Question: My data is as follows:
'''
{
"_id": "33d4d945613344f13a3ee929337b1ca8",
"_rev": "1-427c691a5c5f504c6b1d885b6b9ff4bc",
"release": {
"genres": {
"genre": "Electronic"
},
"identifiers": {
"identifier": [
{
"description": "Text",
"value": "5 0<PHONE>",
"type": "Barcode"
},
{
"description": "String",
"value": 5021603054028,
"type": "Barcode"
},
{
"value": "MAYKING WAP54CD",
"type": "Matrix / Runout"
}
]
},
"status": "Accepted",
"videos": {
"video": [
{
"title": "Autechre - Lost",
"duration": 471,
"description": "Autechre - Lost",
"src": "http://www.youtube.com/watch?v=R7EoDcb9738",
"embed": true
},
{
"title": "djarum - autechre.flv",
"duration": 434,
"description": "djarum - autechre.flv",
"src": "http://www.youtube.com/watch?v=gaRTvCUcBJo",
"embed": true
},
{
"title": "Flutter [33 1/3 Speed]",
"duration": 807,
"description": "Flutter [33 1/3 Speed]",
"src": "http://www.youtube.com/watch?v=JX3sLwcEWmM",
"embed": true
},
{
"title": "Autechre - Flutter",
"duration": 598,
"description": "Autechre - Flutter",
"src": "http://www.youtube.com/watch?v=EZFmZ0gZNZI",
"embed": true
}
]
},
"labels": {
"label": {
"catno": "WAP54CD",
"name": "Warp Records"
}
},
"companies": {
"company": [
{
"id": 264514,
"catno": "",
"name": "Warp Records Limited",
"entity_type_name": "Phonographic Copyright (p)",
"resource_url": "http://api.discogs.com/labels/264514",
"entity_type": 13
},
{
"id": 264514,
"catno": "",
"name": "Warp Records Limited",
"entity_type_name": "Copyright (c)",
"resource_url": "http://api.discogs.com/labels/264514",
"entity_type": 14
},
{
"id": 265170,
"catno": "",
"name": "Warp Music",
"entity_type_name": "Published By",
"resource_url": "http://api.discogs.com/labels/265170",
"entity_type": 21
},
{
"id": 45746,
"catno": "",
"name": "EMI Music",
"entity_type_name": "Published By",
"resource_url": "http://api.discogs.com/labels/45746",
"entity_type": 21
},
{
"id": 147881,
"catno": "",
"name": "Mayking",
"entity_type_name": "Pressed By",
"resource_url": "http://api.discogs.com/labels/147881",
"entity_type": 17
}
]
},
"styles": {
"style": "IDM"
},
"formats": {
"format": {
"text": "",
"name": "CD",
"qty": 1,
"descriptions": {
"description": "EP"
}
}
},
"country": "UK",
"id": 158,
"released": "1994-09-03",
"artists": {
"artist": {
"id": 41,
"anv": "",
"name": "Aphex Twin",
"role": "",
"tracks": "",
"join": ""
}
},
"title": "Anti EP",
"master_id": 1315,
"tracklist": {
"track": [
{
"position": 1,
"duration": "7:24",
"title": "Lost"
},
{
"position": 2,
"duration": "7:19",
"title": "Djarum"
},
{
"position": 3,
"duration": "9:57",
"title": "Flutter"
}
]
},
"data_quality": "Correct",
"extraartists": {
"artist": [
{
"id": 445854,
"anv": "",
"name": "Designers Republic, The",
"role": "Design",
"tracks": "",
"join": ""
},
{
"id": 41,
"anv": "",
"name": "Aphex Twin",
"role": "Producer",
"tracks": "",
"join": ""
},
{
"id": 300407,
"anv": "Brown",
"name": "Rob Brown (3)",
"role": "Written-By",
"tracks": "",
"join": ""
},
{
"id": 42,
"anv": "Booth",
"name": "Sean Booth",
"role": "Written-By",
"tracks": "",
"join": ""
}
]
}
}
'''
I tried to get values for artist Aphex Twin
I mapped using the following code:
'''
function(doc){
if(doc.release)
emit(doc.release.artists.artist.name,doc.release.title)
}
'''
Mapping completed successfully then i tried to filter all those values which contained the artist name "Aphex Twin". I used the following command:
'''
function(keys, vals, rereduce) {
for(var i = 0; i < keys.length; i++)
{if(keys[i][0]=="Aphex Twin")
return values[i]
}
}
'''
i get the response as

P.S. If i use keys curl then i get error
'''
curl -X GET http://localhost:5984/smalldiscogs/_design/myvie
ws/_view/Aphextwin?group=false&keys="Aphex Twin"
'''
After getting all the mapped results, i get an error
'''
An incorrect parameter was
entered for the command.
'''
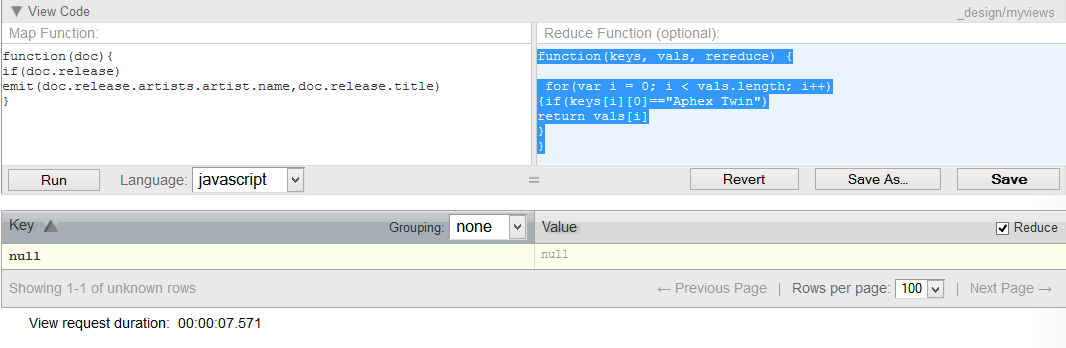
Answer: Map function:
'''
function(doc){
if(doc.release)
emit([doc.release.artists.artist.name,doc.release.title],1)
}
'''
After saving, get information using URL